Question:
Basically I am trying to figure out how I can work seamlessly on both my laptop and desktop. So, I start off on my laptop and make a blank html page. I push that change to github. I then sit down at my desktop, clone it, and then start a new branch called crazy_idea, do some crazy stuff. Push it. Now I want to go get some coffee so I take my laptop with me down the street. How do I get the changes that I made on my desktop?
I have tried this scenario already using
'$ git fetch git@github.com:SpencerCooley/sandbox.git crazy_idea' , then '$git checkout crazy_idea', but when I look at the code, it looks exactly the same as it did before I did the fetch. When I look at the actual code on my github account I can see the changes I made so I know that my pushes are successful. I think I am misunderstanding what fetch does. I thought it was supposed to pretty much bring down all of the latest changes without merging. I would really appreciate anyone's insight.
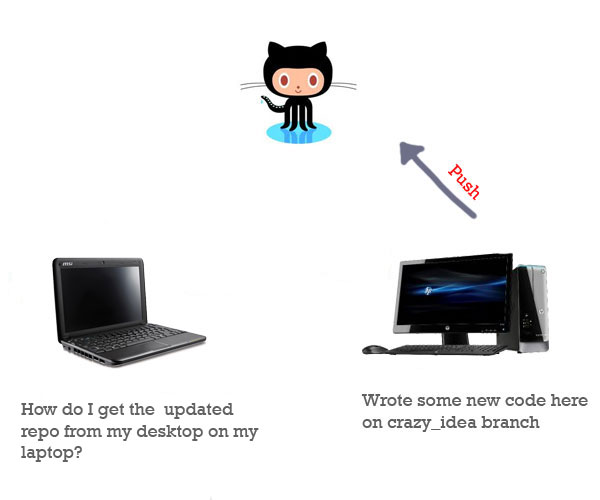
Answer: If you already have the repo on the second computer, just fetch the remote. That will bring in all the remote branches. If you don't have the repo, then clone, again that brings down everything. Once you have everything in the local repo you want to merge or create a local branch to access the new stuff.
You should probably take an evening and sit down with <URL> so that you understand all the stuff you need for working with git on a day-to-day basis.